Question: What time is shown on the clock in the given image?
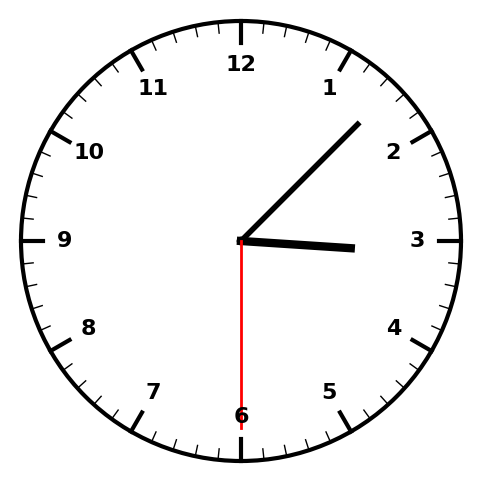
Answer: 03:07:30